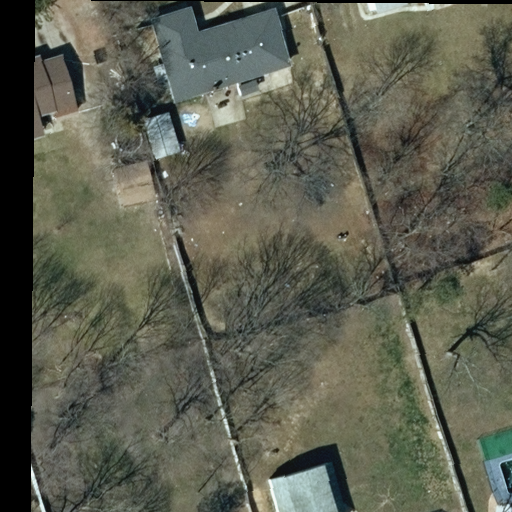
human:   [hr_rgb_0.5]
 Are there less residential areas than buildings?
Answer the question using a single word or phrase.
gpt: yes

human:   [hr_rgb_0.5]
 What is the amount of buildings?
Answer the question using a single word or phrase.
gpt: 7

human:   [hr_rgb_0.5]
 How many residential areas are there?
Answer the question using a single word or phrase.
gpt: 1

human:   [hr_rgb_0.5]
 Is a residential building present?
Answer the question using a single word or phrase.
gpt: yes

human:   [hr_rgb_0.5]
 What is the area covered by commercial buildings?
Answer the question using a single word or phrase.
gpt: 0m2

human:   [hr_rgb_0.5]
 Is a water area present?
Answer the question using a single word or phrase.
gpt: no

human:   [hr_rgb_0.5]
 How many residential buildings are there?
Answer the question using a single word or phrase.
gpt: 5

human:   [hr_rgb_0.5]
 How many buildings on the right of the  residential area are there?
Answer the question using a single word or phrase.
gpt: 0

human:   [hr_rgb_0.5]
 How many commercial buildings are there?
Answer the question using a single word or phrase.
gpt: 0

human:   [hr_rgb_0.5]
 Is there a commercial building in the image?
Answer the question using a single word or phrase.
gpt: no

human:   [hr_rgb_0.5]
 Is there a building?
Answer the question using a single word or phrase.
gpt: yes

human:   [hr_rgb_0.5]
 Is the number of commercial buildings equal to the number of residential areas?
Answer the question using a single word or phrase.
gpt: no

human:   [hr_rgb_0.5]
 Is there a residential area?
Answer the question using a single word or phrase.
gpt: yes

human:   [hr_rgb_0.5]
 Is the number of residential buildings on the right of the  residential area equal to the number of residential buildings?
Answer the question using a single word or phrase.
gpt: no

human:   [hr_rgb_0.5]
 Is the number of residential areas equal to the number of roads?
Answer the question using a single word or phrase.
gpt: no

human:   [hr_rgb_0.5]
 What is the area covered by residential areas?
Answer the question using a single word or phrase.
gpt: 10619m2

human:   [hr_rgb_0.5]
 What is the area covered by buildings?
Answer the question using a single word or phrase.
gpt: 863m2

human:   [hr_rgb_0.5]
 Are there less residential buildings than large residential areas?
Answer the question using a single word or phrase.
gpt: no

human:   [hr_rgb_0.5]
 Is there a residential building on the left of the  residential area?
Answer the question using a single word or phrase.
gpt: yes

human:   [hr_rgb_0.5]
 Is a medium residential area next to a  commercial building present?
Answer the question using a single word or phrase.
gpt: no

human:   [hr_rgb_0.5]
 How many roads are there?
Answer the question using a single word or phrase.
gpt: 0

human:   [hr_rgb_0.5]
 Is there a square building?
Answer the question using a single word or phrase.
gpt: no

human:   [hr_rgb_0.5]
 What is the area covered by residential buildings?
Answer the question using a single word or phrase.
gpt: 783m2

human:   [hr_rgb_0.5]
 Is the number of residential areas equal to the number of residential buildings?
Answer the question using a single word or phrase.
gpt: no

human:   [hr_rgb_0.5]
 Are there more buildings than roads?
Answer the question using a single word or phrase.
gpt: yes

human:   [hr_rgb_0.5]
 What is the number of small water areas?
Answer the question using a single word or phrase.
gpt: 0

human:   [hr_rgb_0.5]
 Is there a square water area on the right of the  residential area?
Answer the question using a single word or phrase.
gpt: no

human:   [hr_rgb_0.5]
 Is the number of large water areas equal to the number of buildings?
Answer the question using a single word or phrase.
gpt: no

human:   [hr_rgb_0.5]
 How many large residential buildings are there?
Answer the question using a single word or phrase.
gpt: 0

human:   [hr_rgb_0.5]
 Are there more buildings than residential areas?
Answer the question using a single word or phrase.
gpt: yes

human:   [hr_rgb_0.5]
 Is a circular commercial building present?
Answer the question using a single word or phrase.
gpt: no

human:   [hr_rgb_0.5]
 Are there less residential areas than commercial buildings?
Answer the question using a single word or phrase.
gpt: no

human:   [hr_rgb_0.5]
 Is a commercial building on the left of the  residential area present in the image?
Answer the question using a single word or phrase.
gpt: no

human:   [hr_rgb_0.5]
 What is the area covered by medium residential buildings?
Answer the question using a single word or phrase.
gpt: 744m2

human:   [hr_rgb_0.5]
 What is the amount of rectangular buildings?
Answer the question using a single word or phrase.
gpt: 5

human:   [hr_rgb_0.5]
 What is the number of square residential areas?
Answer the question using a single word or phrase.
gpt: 0

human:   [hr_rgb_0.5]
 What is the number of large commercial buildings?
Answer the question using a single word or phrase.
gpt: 0

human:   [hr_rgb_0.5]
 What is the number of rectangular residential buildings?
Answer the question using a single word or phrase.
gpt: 3

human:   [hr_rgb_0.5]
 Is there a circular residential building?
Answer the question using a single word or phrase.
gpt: no

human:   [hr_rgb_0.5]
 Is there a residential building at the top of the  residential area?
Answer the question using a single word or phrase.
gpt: yes

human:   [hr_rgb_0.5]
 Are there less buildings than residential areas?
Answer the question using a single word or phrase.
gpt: no

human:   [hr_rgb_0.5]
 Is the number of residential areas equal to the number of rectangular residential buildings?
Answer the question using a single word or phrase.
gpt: no

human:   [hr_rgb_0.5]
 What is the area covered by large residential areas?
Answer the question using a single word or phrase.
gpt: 10619m2

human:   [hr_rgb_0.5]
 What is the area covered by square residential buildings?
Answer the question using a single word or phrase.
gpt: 0m2

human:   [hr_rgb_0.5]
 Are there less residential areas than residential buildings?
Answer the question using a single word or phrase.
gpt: yes

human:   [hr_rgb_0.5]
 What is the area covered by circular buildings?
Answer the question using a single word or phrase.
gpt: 0m2

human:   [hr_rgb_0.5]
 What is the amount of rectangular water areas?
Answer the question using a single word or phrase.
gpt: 0

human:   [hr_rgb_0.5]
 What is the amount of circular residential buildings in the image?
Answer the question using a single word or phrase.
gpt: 0

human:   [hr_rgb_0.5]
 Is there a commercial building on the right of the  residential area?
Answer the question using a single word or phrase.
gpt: no

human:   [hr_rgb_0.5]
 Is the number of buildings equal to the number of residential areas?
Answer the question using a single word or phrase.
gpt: no

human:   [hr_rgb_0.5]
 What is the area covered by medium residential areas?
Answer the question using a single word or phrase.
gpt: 0m2

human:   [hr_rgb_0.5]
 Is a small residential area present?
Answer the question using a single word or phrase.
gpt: no

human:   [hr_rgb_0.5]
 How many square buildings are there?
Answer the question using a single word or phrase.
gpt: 0

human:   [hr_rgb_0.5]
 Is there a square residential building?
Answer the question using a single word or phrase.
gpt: no

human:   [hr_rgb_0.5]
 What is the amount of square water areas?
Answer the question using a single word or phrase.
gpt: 0

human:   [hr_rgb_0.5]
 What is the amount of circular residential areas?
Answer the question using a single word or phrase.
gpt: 0

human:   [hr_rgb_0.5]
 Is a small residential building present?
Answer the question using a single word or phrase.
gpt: yes

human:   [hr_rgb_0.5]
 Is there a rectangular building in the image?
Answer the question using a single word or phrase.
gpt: yes

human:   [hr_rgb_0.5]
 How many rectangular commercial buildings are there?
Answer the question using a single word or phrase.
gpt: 0

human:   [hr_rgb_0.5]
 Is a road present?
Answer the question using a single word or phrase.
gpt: no

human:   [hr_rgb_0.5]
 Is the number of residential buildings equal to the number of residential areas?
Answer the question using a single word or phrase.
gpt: no

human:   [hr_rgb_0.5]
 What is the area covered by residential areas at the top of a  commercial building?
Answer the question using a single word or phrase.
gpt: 0m2

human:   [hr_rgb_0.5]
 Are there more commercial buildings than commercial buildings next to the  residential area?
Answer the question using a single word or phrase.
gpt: no

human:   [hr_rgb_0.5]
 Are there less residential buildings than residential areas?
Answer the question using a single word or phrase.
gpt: no